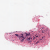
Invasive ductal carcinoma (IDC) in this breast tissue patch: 0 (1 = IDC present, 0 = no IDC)